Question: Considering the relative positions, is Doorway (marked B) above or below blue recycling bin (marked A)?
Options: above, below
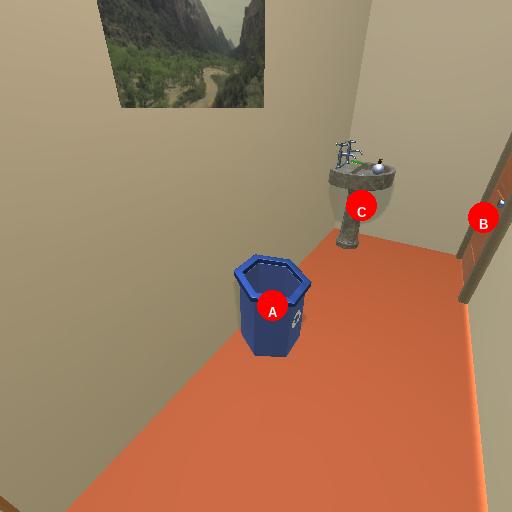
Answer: above